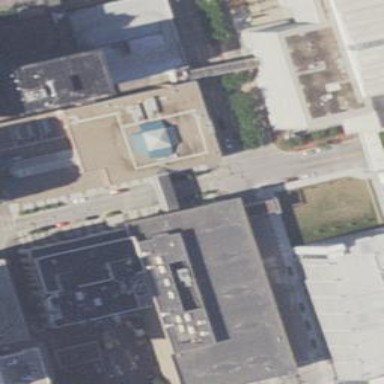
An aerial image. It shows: Commercial building with brown roof.